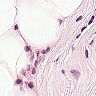
Metastatic tissue present: no